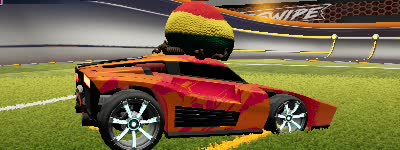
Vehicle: breakout